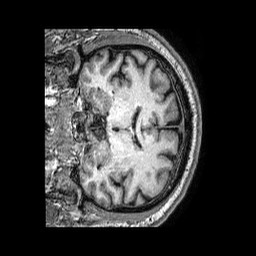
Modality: T1w
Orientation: coronal
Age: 67
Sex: male
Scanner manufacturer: philips
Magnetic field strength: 3 T
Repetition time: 0.006915 s
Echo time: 0.003161 s